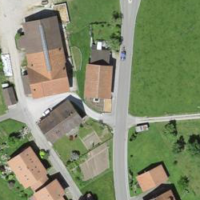
EUNIS habitat code: 54
Species observed at this site:
Cornus sanguinea